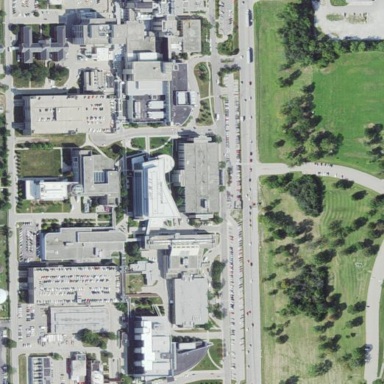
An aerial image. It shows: Healthcare facility identified as hospital.